Interaction volume radius: 10 \u00c5
Interaction volume height: 15 \u00c5
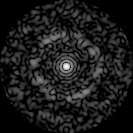
Disorder parameter: 0.8344